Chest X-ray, AP view. Patient: 60 years old, sex M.
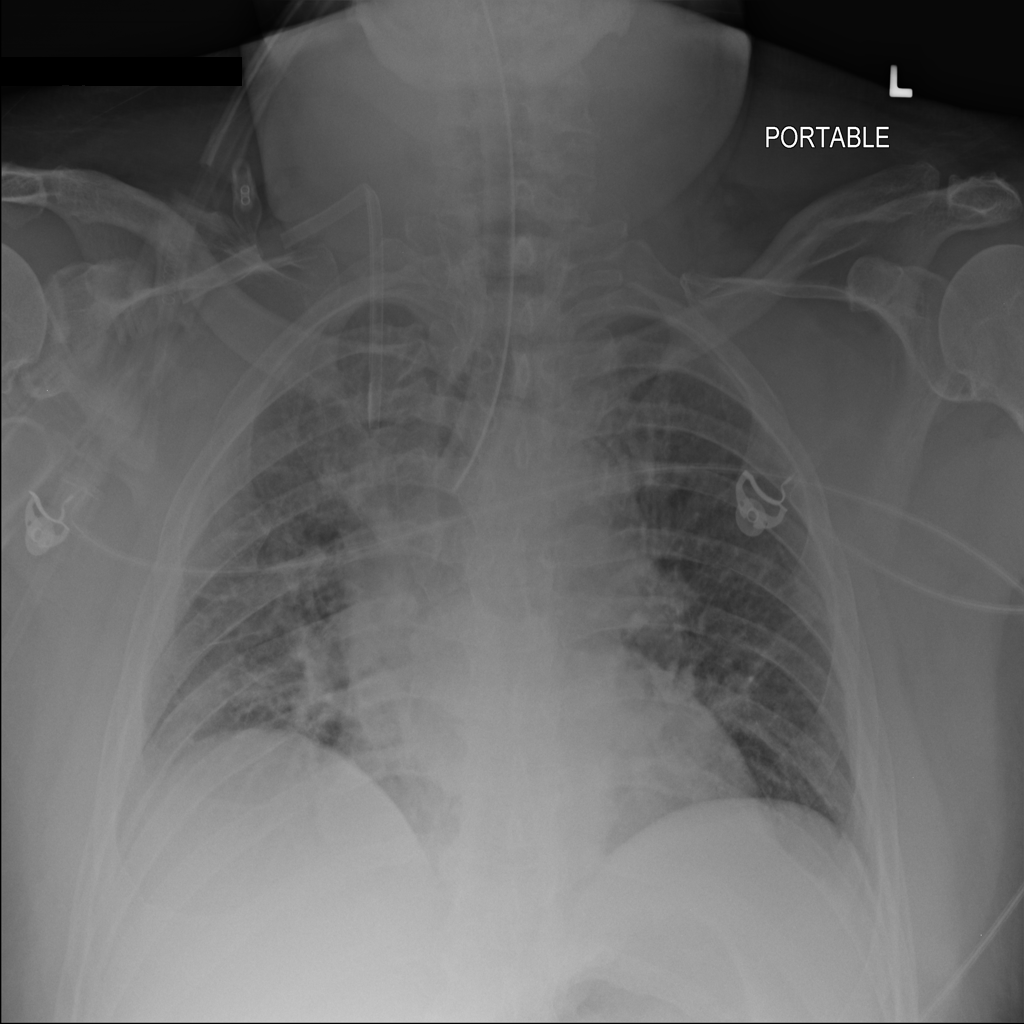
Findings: Effusion